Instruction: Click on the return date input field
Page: home
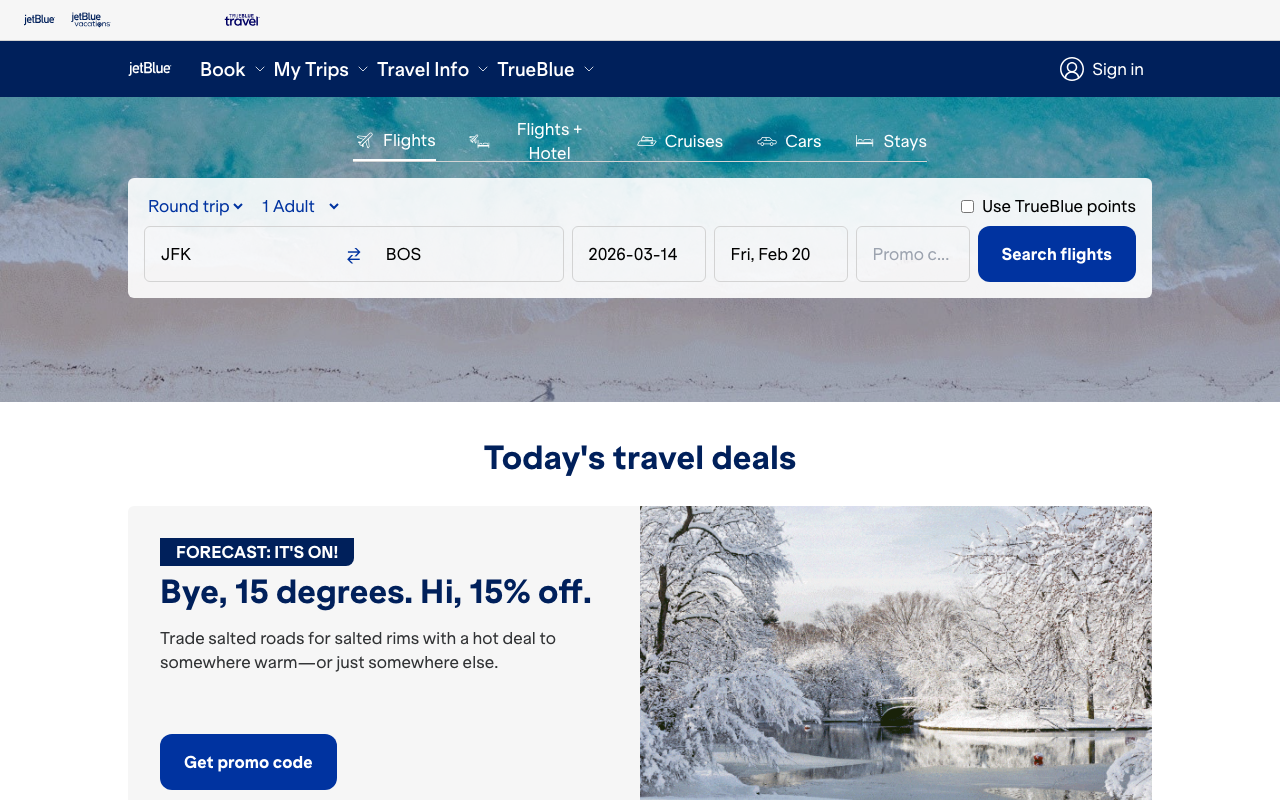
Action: click